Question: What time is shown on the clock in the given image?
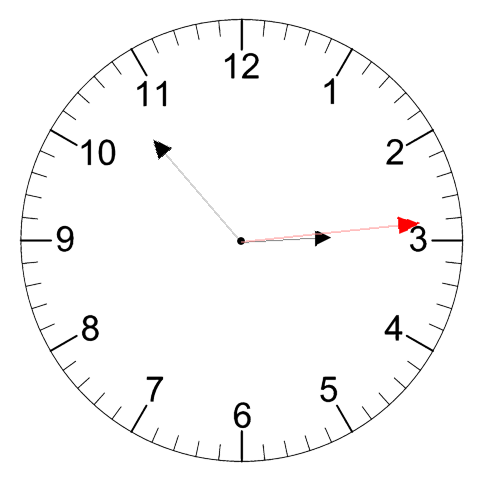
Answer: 02:53:14